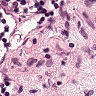
Metastatic tissue present: no